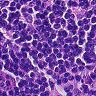
Metastatic tissue present: no